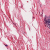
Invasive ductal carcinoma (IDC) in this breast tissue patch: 0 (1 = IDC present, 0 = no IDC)